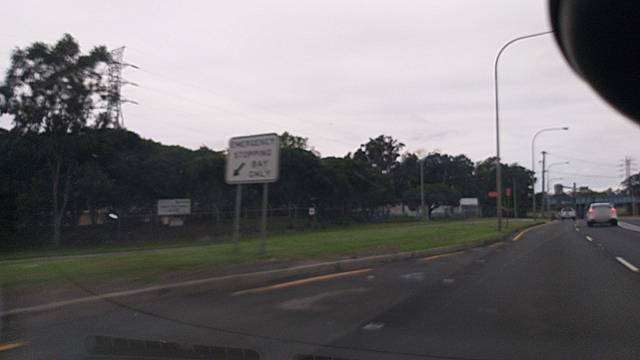
Region: Australia
Coordinates: -34.466, 150.873